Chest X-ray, PA view. Patient: 31 years old, sex F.
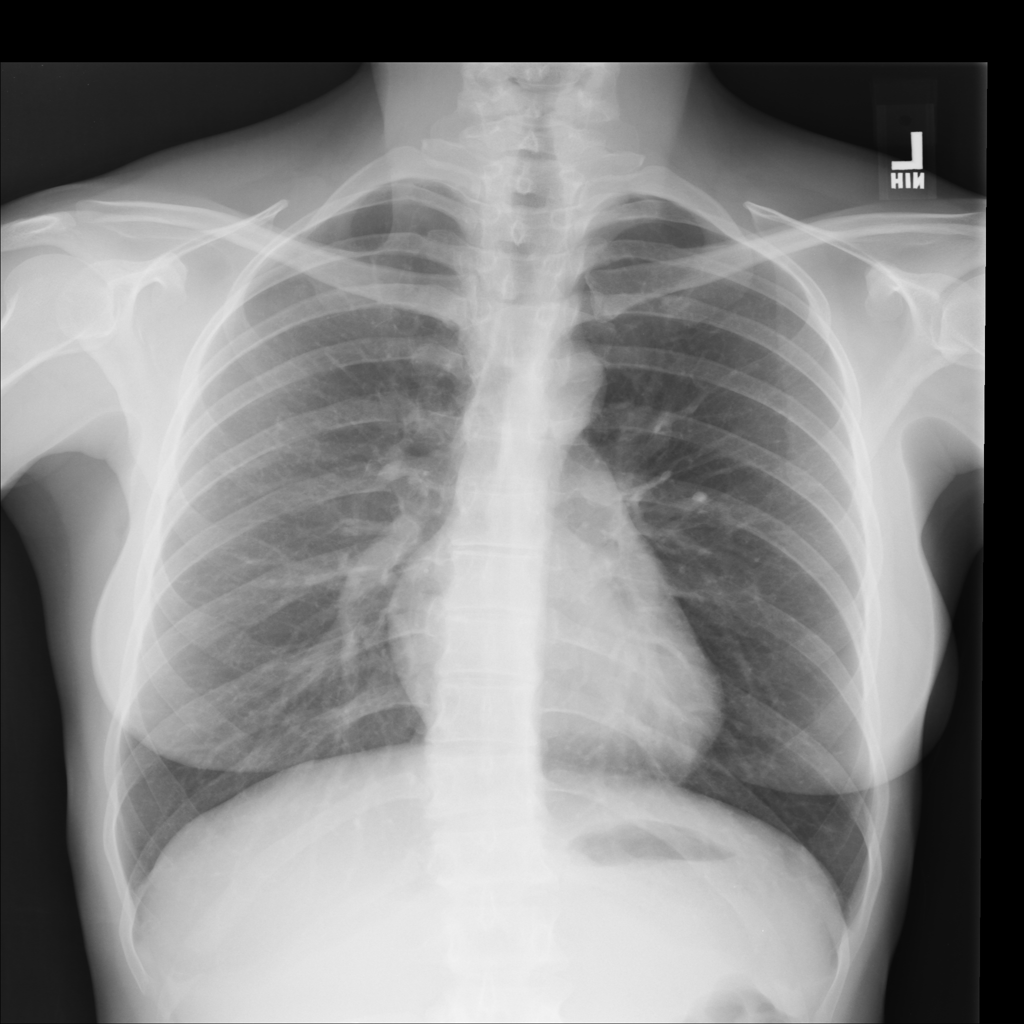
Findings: No Finding